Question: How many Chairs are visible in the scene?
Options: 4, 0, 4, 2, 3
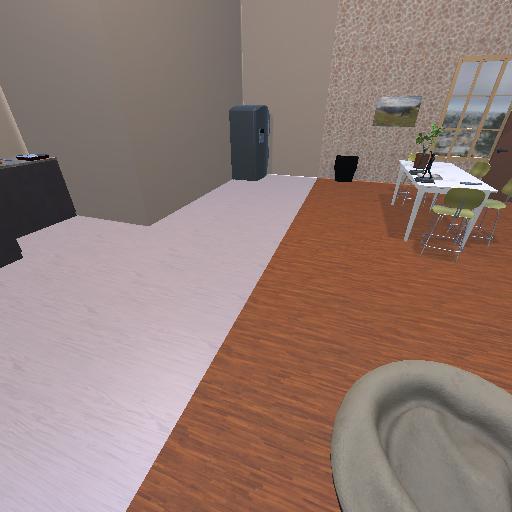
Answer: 4